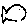
Label: fish